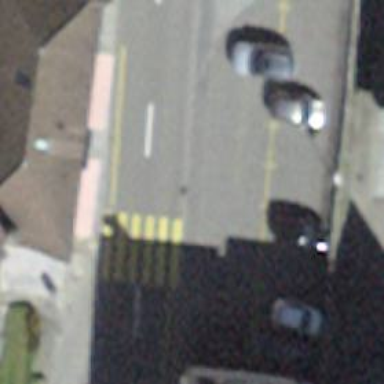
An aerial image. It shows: Uncontrolled road crossing with markings.